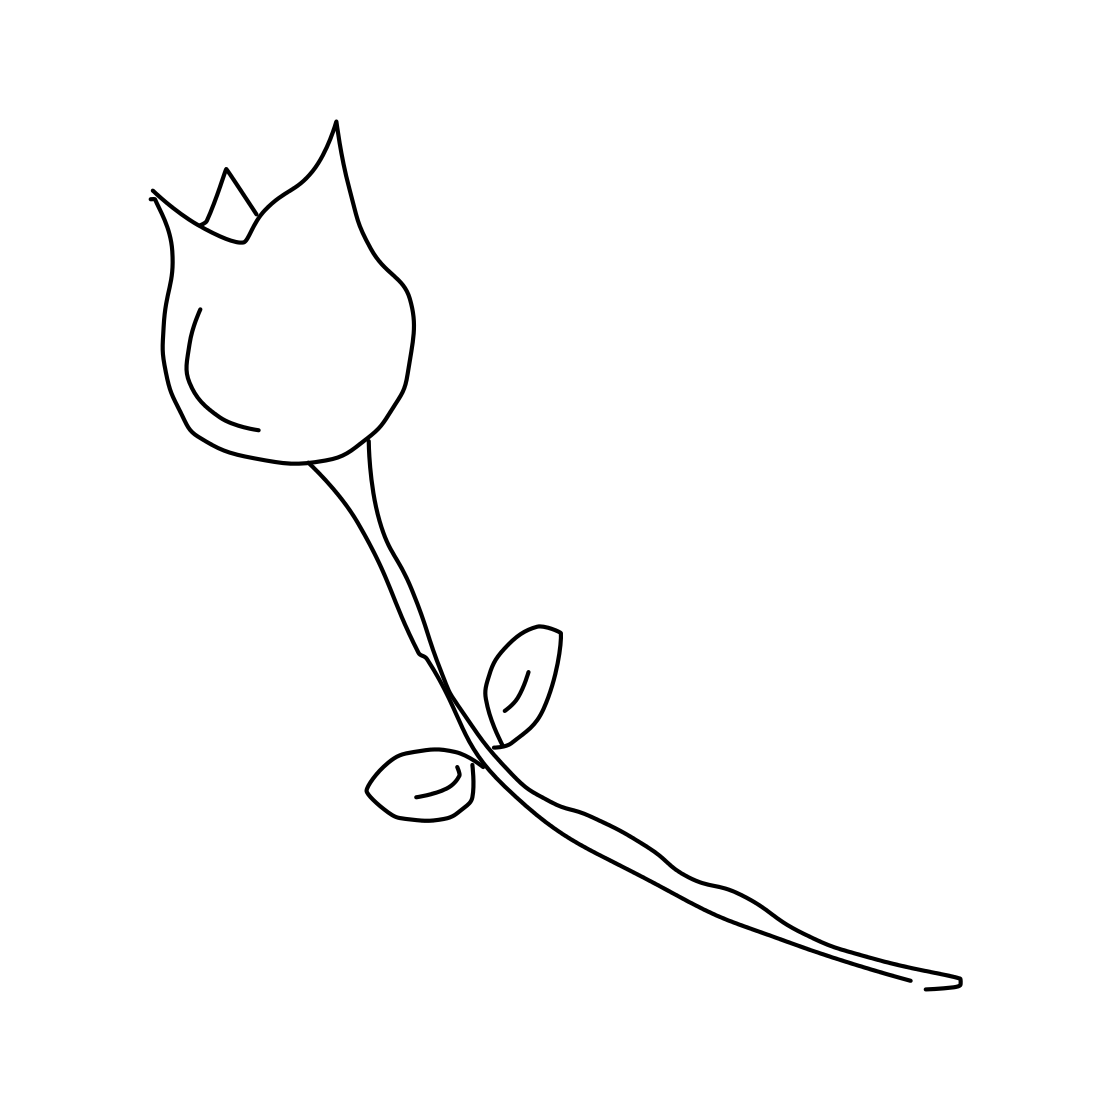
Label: flower with stem